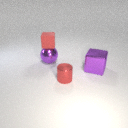
large purple metal sphere behind large purple metal cube